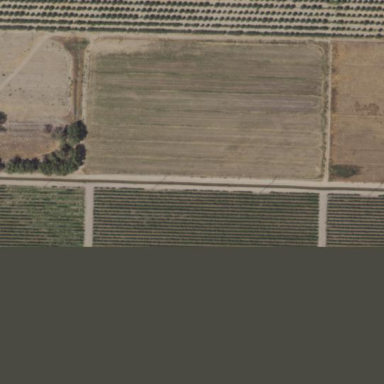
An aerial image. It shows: Beautiful vineyard in the countryside.